Breast ultrasound image
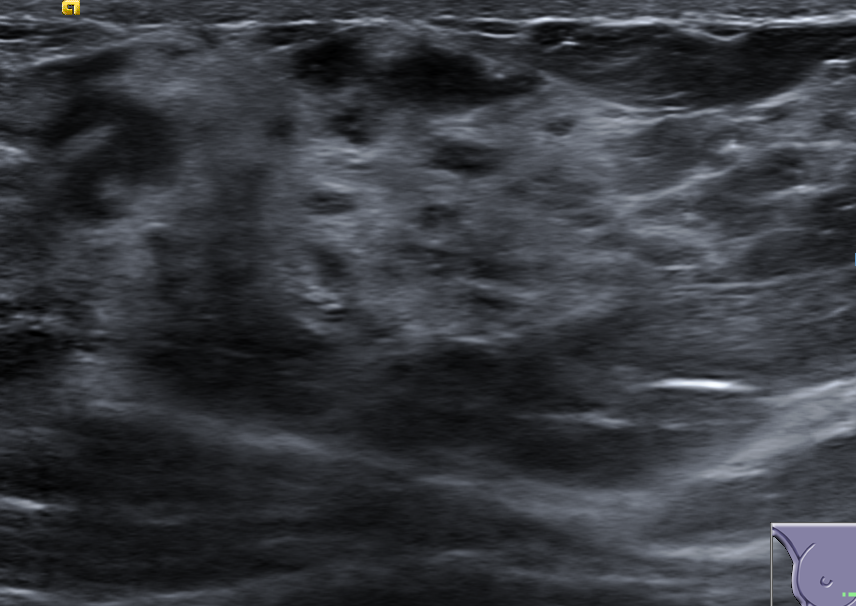
Diagnosis: normal